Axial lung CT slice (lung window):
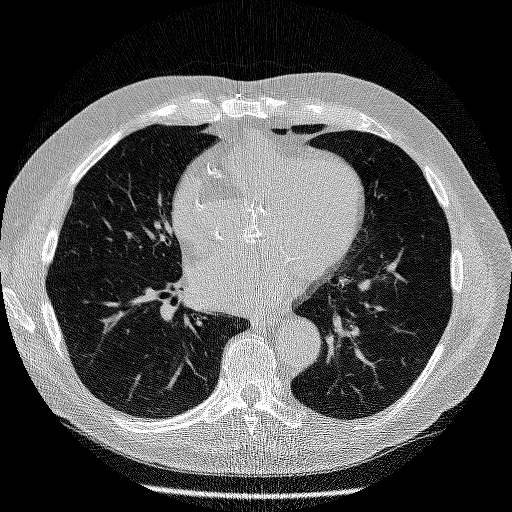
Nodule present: no